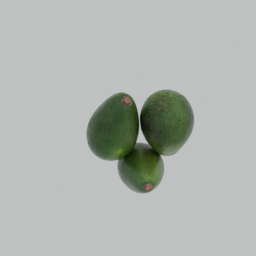
Label: nature